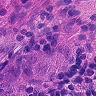
Metastatic tissue present: yes